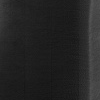
Atmospheric dust classification: not_dusty